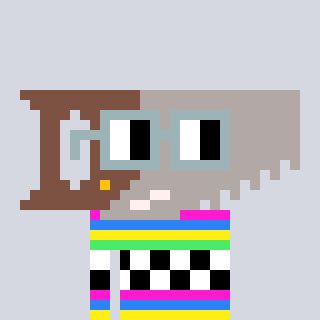
a pixel art character with square dark gray glasses, a saw-shaped head and a yellow-colored body on a cool background